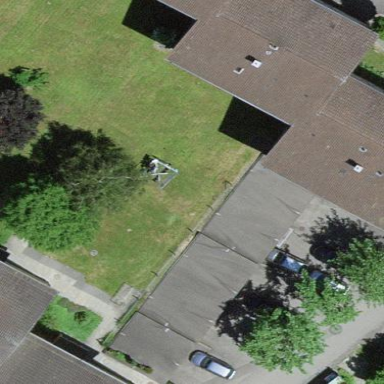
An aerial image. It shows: Group of garages.